Current action and preconditions to check: trajectory_clear

Your task: For each precondition in the list above, predict whether it will hold at this action.

Consider the current scene as observed from the mobile robot's camera, and analyze the predicted future states of all dynamic agents (e.g., people, animals, vehicles, or any moving entities) within the NEXT SECOND.

IMPORTANT: Only answer "very likely" if you are absolutely certain—based on strong, clear evidence—that a dynamic agent will violate the precondition in the predicted future state. Do NOT answer "very likely" for unlikely, ambiguous, or low-probability risks.

Ask yourself for each precondition: Is there a high probability, with clear and convincing evidence, that the predicted future states of any dynamic agent will interfere with the predicted future state of the currently executing action within the NEXT SECOND, causing that precondition to fail?

Assess the risk level based on these predictions. Use "likely" or "very likely" if motions create a clear risk of interference.

Use "neutral" or "improbable" if agents are nearby but their predicted paths are clearly diverging or non-conflicting.

Failure Risk Categories: "very improbable", "improbable", "neutral", "likely", "very likely"

Answer Format: Output ONLY the probability_of_failure value from these categories: "very improbable", "improbable", "neutral", "likely", "very likely"

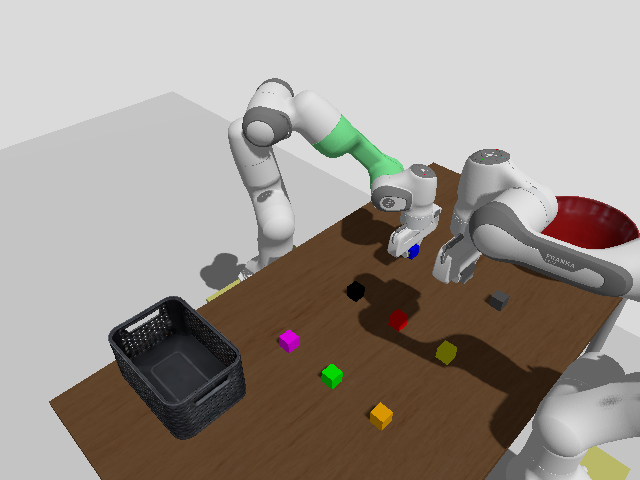

Answer: very improbable